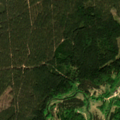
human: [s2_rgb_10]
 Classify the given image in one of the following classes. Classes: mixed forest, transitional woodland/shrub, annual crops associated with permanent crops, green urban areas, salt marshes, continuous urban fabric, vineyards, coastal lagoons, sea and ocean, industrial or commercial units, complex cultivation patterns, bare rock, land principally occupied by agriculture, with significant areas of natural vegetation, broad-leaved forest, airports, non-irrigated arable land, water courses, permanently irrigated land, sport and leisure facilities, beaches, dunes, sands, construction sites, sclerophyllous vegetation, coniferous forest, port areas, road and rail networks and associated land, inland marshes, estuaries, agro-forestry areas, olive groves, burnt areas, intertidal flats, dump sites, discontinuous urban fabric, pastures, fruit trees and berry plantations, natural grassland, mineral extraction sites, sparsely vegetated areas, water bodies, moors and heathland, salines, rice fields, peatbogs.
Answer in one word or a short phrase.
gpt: pastures, complex cultivation patterns, land principally occupied by agriculture, with significant areas of natural vegetation, coniferous forest, mixed forest, transitional woodland/shrub